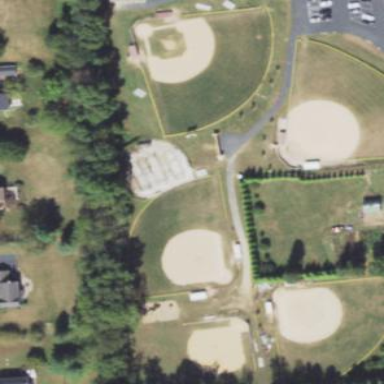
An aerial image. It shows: Baseball pitch for leisure land activities.